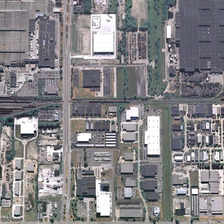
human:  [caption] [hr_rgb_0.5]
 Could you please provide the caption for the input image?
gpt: many buildings are in an industrial area .

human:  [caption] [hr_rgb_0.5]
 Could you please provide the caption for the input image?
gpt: many buildings are in an industrial area .

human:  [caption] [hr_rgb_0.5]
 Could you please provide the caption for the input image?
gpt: many buildings are in an industrial area .

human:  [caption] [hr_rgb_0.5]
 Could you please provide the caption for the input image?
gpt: many buildings are in an industrial area .

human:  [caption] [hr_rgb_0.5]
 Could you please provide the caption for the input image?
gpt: many buildings are in an industrial area .